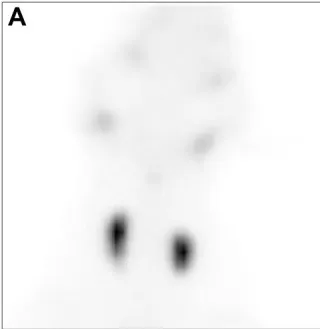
Ventral.
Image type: radiology (spect)